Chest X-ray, PA view. Patient: 53 years old, sex M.
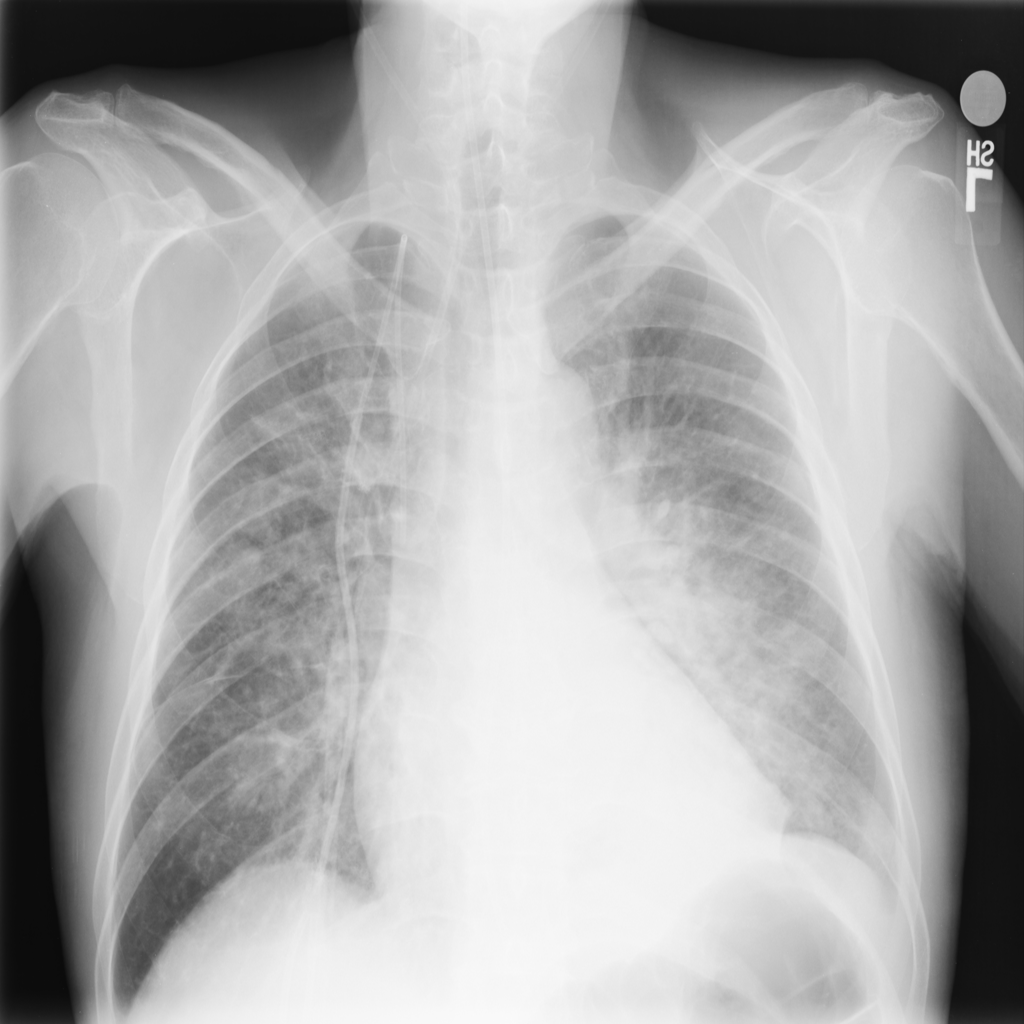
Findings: Infiltration